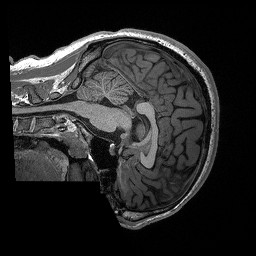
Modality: T1w
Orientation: sagittal
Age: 23
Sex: male
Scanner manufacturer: siemens
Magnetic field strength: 3 T
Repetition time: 2.3 s
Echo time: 0.00298 s